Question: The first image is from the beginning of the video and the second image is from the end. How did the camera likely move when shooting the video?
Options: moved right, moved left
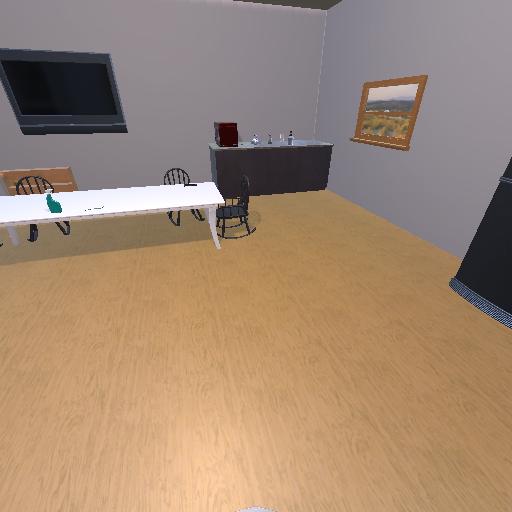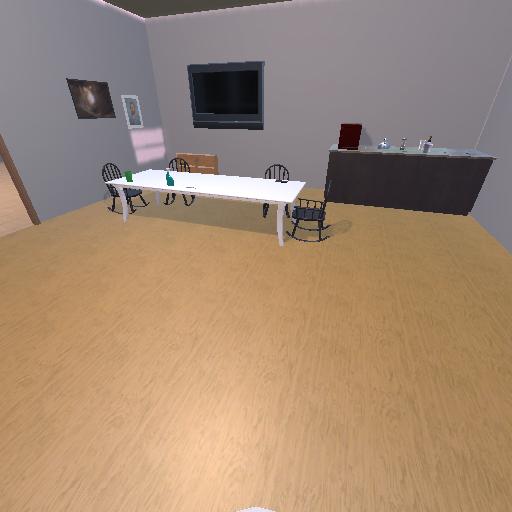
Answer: moved right